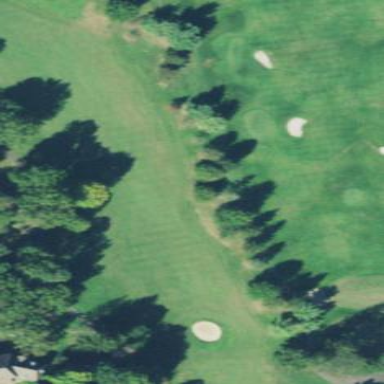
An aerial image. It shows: Golf fairway surrounded by grass.